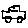
Label: car